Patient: sex M, age 60
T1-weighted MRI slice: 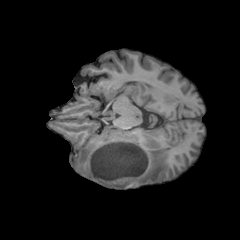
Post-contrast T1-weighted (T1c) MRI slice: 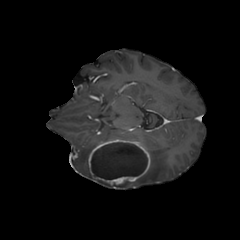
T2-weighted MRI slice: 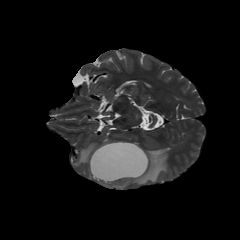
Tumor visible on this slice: yes
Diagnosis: Glioblastoma, IDH-wildtype
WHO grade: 4